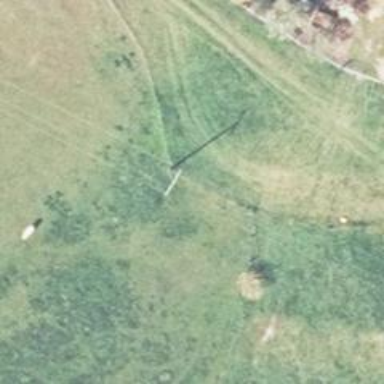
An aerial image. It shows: Power line is depicted.